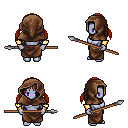
a pixel art fantasy rpg character, female body template, dark elf, purple skin, gold arm armor, robe skirt, light blonde twin-tailed hairstyle, cloth hood, spear, four views (front, back, left, right), 2x2 character sprite sheet, small pixel art, hard edges, no anti-aliasing